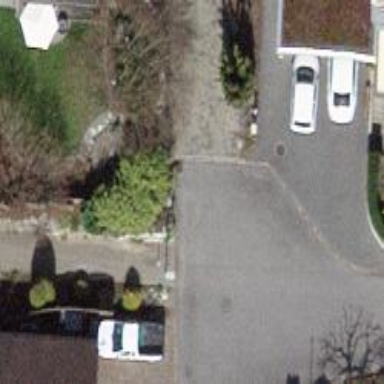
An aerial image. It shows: Bollard.